Question: What I only want is to implement correctly the sixth column of my Jtable with an JComboBox. When I click on the field the combobox suddenly appears, but without clicking I have the JComponent reference as String.
I defined an own tableModel and tableCellrenderer.
here is my Code:
'''
package examples;
import java.awt.BorderLayout;
import java.awt.Color;
import java.awt.Component;
import java.awt.Dimension;
import java.awt.Font;
import java.util.EventObject;
import javax.swing.DefaultCellEditor;
import javax.swing.JCheckBox;
import javax.swing.JComboBox;
import javax.swing.JComponent;
import javax.swing.JFrame;
import javax.swing.JLabel;
import javax.swing.JScrollPane;
import javax.swing.JTable;
import javax.swing.ListSelectionModel;
import javax.swing.SwingUtilities;
import javax.swing.UIManager;
import javax.swing.UnsupportedLookAndFeelException;
import javax.swing.event.CellEditorListener;
import javax.swing.event.TableModelListener;
import javax.swing.table.DefaultTableCellRenderer;
import javax.swing.table.TableCellEditor;
import javax.swing.table.TableCellRenderer;
import javax.swing.table.TableModel;
public class MyTableExample2 {
public static void main(String[] args) {
SwingUtilities.invokeLater(new Runnable() {
@Override
public void run() {
try {
UIManager.setLookAndFeel(UIManager
.getSystemLookAndFeelClassName());
} catch (ClassNotFoundException | InstantiationException
| IllegalAccessException
| UnsupportedLookAndFeelException e) {
e.printStackTrace();
}
@SuppressWarnings("unused")
JFrame frame = new MyFrame();
}
});
}
}
class MyFrame extends JFrame {
private static final long serialVersionUID = 1L;
private JComboBox<String> comboBox = new JComboBox<String>(new String[] {
"Me", "You", "They" });
private String[] columnNames = { "First Name", "Last Name", "Sport",
"# of Years", "Vegetarian", "ComboBox" };
private Object[][] data = {
{ "Kathy", "Smith", "Snowboarding", new Integer(5),
new Boolean(true), comboBox },
{ "John", "Doe", "Rowing", new Integer(3), new Boolean(true),
comboBox },
{ "Sue", "Black", "Knitting", new Integer(2), new Boolean(false),
comboBox },
{ "Jane", "White", "Speed reading", new Integer(20),
new Boolean(true), comboBox },
{ "Joe", "Brown", "Pool", new Integer(10), new Boolean(false),
comboBox } };
private JTable jTable = new JTable(new MyTableModel());
private JScrollPane scrollPane = new JScrollPane(jTable);
private Font font = getContentPane().getFont().deriveFont(Font.BOLD, 15);
private class MyTableCellRenderer extends JLabel implements
TableCellRenderer {
private static final long serialVersionUID = 1L;
public MyTableCellRenderer() {
setOpaque(true);
setLayout(new BorderLayout());
}
@Override
public Component getTableCellRendererComponent(JTable table,
Object value, boolean isSelected, boolean hasFocus, int row,
int column) {
Font font = getFont().deriveFont(Font.BOLD, 15);
table.setRowHeight((int) getPreferredSize().getHeight() + 5);
if ((row % 2) == 0) {
setBackground(new Color(224, 255, 255));
} else {
setBackground(new Color(135, 206, 250));
}
if (isSelected) {
setBackground(new Color(0, 0, 255));
}
setForeground(Color.BLACK);
setText(value.toString());
setFont(font);
return this;
}
}
private TableCellRenderer tableCellRend = new MyTableCellRenderer();
public MyFrame() {
super("JTable");
setDefaultCloseOperation(JFrame.EXIT_ON_CLOSE);
jTable.setSelectionMode(ListSelectionModel.MULTIPLE_INTERVAL_SELECTION);
jTable.setColumnSelectionAllowed(false);
jTable.setRowSelectionAllowed(true);
jTable.setFillsViewportHeight(true);
jTable.setFont(font);
jTable.setRowHeight(20);
jTable.setGridColor(new Color(100, 149, 237));
jTable.getColumnModel().getColumn(5)
.setCellEditor(new DefaultCellEditor(comboBox));
jTable.setDefaultRenderer(Object.class, tableCellRend);
jTable.setAutoCreateRowSorter(true);
getContentPane().add(scrollPane);
pack();
centerWindow();
setVisible(true);
}
private class MyTableModel implements TableModel {
@Override
public void addTableModelListener(TableModelListener l) {
}
@Override
public Class<?> getColumnClass(int columnIndex) {
switch (columnIndex) {
case 0:
return String.class;
case 1:
return String.class;
case 2:
return String.class;
case 3:
return Object.class;
case 4:
return Object.class;
case 5:
return String.class;
default:
return null;
}
}
@Override
public int getColumnCount() {
return columnNames.length;
}
@Override
public String getColumnName(int columnIndex) {
switch (columnIndex) {
case 0:
return columnNames[0];
case 1:
return columnNames[1];
case 2:
return columnNames[2];
case 3:
return columnNames[3];
case 4:
return columnNames[4];
case 5:
return columnNames[5];
default:
return null;
}
}
@Override
public int getRowCount() {
return data[0].length - 1;
}
@Override
public Object getValueAt(int rowIndex, int columnIndex) {
return data[rowIndex][columnIndex];
}
@Override
public boolean isCellEditable(int rowIndex, int columnIndex) {
switch (columnIndex) {
case 5:
return true;
default:
return false;
}
}
@Override
public void removeTableModelListener(TableModelListener l) {
}
@Override
public void setValueAt(Object aValue, int rowIndex, int columnIndex) {
data[rowIndex][columnIndex] = aValue;
}
}
public void centerWindow() {
Dimension dimension = getToolkit().getScreenSize();
setLocation(((int) dimension.getWidth()) / 2 - (getWidth() / 2),
((int) dimension.getHeight()) / 2 - (getHeight() / 2));
}
}
'''
This is the result before clicking:

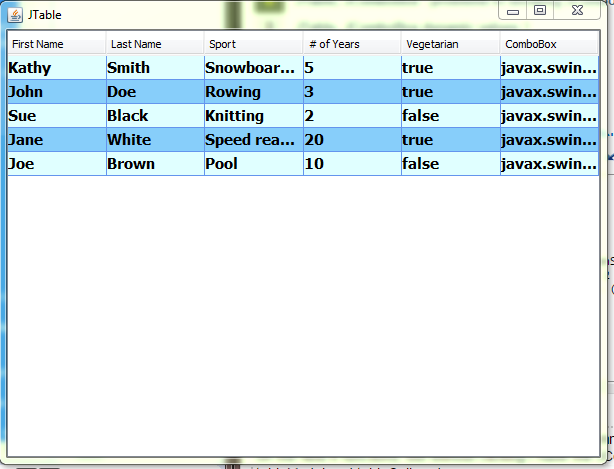
Answer: You have to filter the object type and catch the String value before you call Object.toString();
Because Object.toString() method return details about the Object unless it is a String.
'''
value = value instanceof JComboBox ? ((JComboBox) value).getSelectedItem().toString() : value.toString();
'''
then you can use the value.
'''
setText(value);
'''
Also I noticed that you called
'''
table.setRowHeight((int) getPreferredSize().getHeight() + 5);
'''
inside getTableCellRendererComponent().
, It will recall getTableCellRendererComponent() itself again and again and it will make a stack-overflow.
Also I made some changes to the model.It had some bugs like @ getRowCount()"return data[0].length - 1;" (columns count returning instead of the row count) which has to be "return data.length;"
'''
@Override
public Class<?> getColumnClass(int columnIndex) {
Object value = this.getValueAt(0, columnIndex);
return (value == null ? Object.class : value.getClass());
}
@Override
public int getColumnCount() {
return columnNames.length;
}
@Override
public String getColumnName(int columnIndex) {
return columnNames[columnIndex];
}
@Override
public int getRowCount() {
return data.length;
}
'''